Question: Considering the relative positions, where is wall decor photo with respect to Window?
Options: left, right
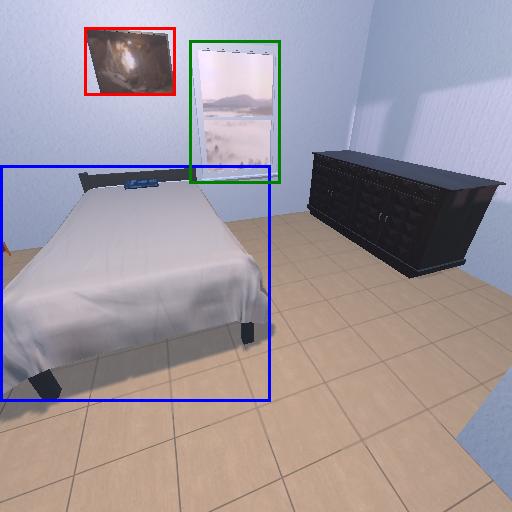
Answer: left